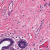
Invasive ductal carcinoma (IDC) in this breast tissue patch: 0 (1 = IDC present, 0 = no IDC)